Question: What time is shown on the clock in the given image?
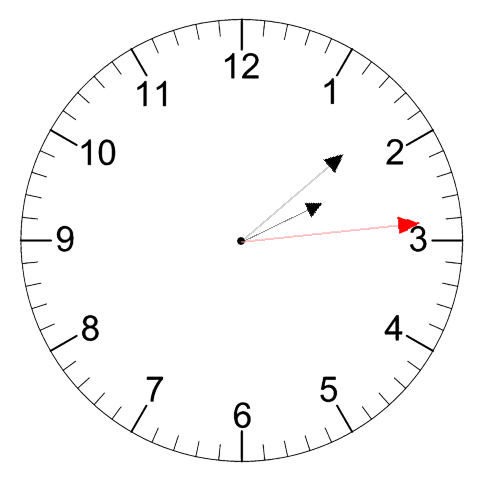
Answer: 02:08:14